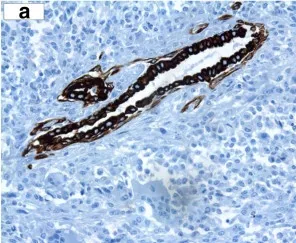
A: Immunohistochemical staining for Cytokeratin Pan stains the ductal structure while tumor cells are negative(20 x).
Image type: pathology (immunostaining)